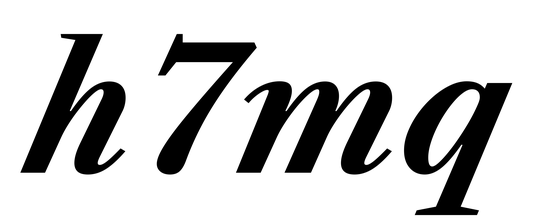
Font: LibreCaslonText-Italic_Bold_Italic